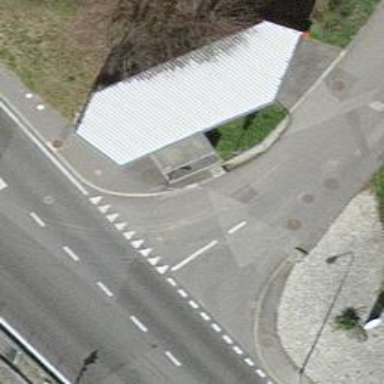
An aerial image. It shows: Public surveillance system is in place.